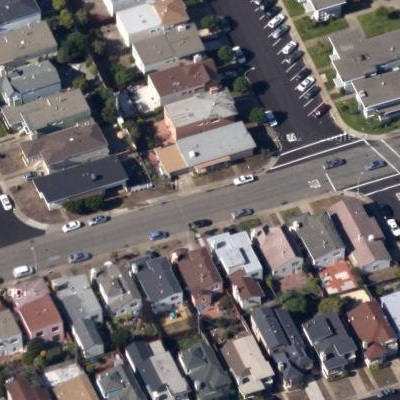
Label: fResident